Question: I have a UICollectionView and when an item is selected, I'd like it to animate full screen. So it would transition from the size of the cell to full screen and become a UIViewController. Pinterest and Evernote both have this behavior where tapping on a cell transitions the cell into a full screen view controller.
Are there any example of how this is done? I've searched several projects, but haven't found any illustrating on transitioning a cell to full screen view controller.
Pinterest discusses it here: <URL>

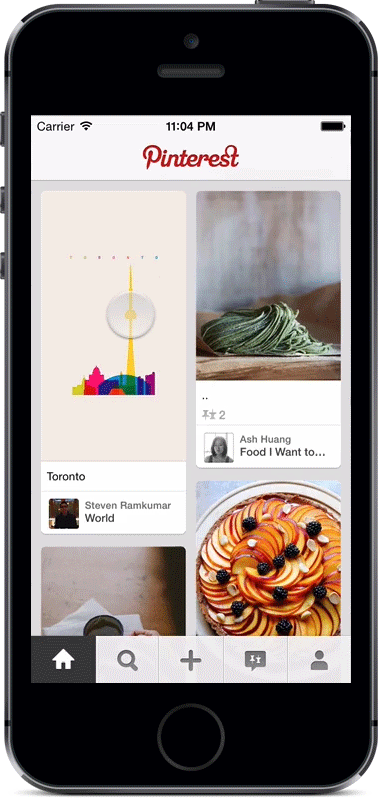
Answer: It's not difficult to implement this transition. Just like the article said, they custom a transition to implement UIViewControllerAnimatedTransitioning protocol, nothing besides. You need to calculate the new size the position which imageView you tapped to animate. That's it.
This our two apps, all implement this similar transition effect by this method above.
<URL>
And this one:
<URL>
---
I'd created this <URL> several days before. And with Swift, I almost finished this transition beside some little issue, this is my first practised demo project based Swift. But it's not hard to understand if you're not freshman in iOS dev and you'd learn Swift BTW. I'll finish it and fix the bugs later.
In real project it's more complex than the demo one, but with that, maybe you'd knew how to achieve this kind of transition.
Good luck.